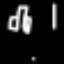
Label: chair